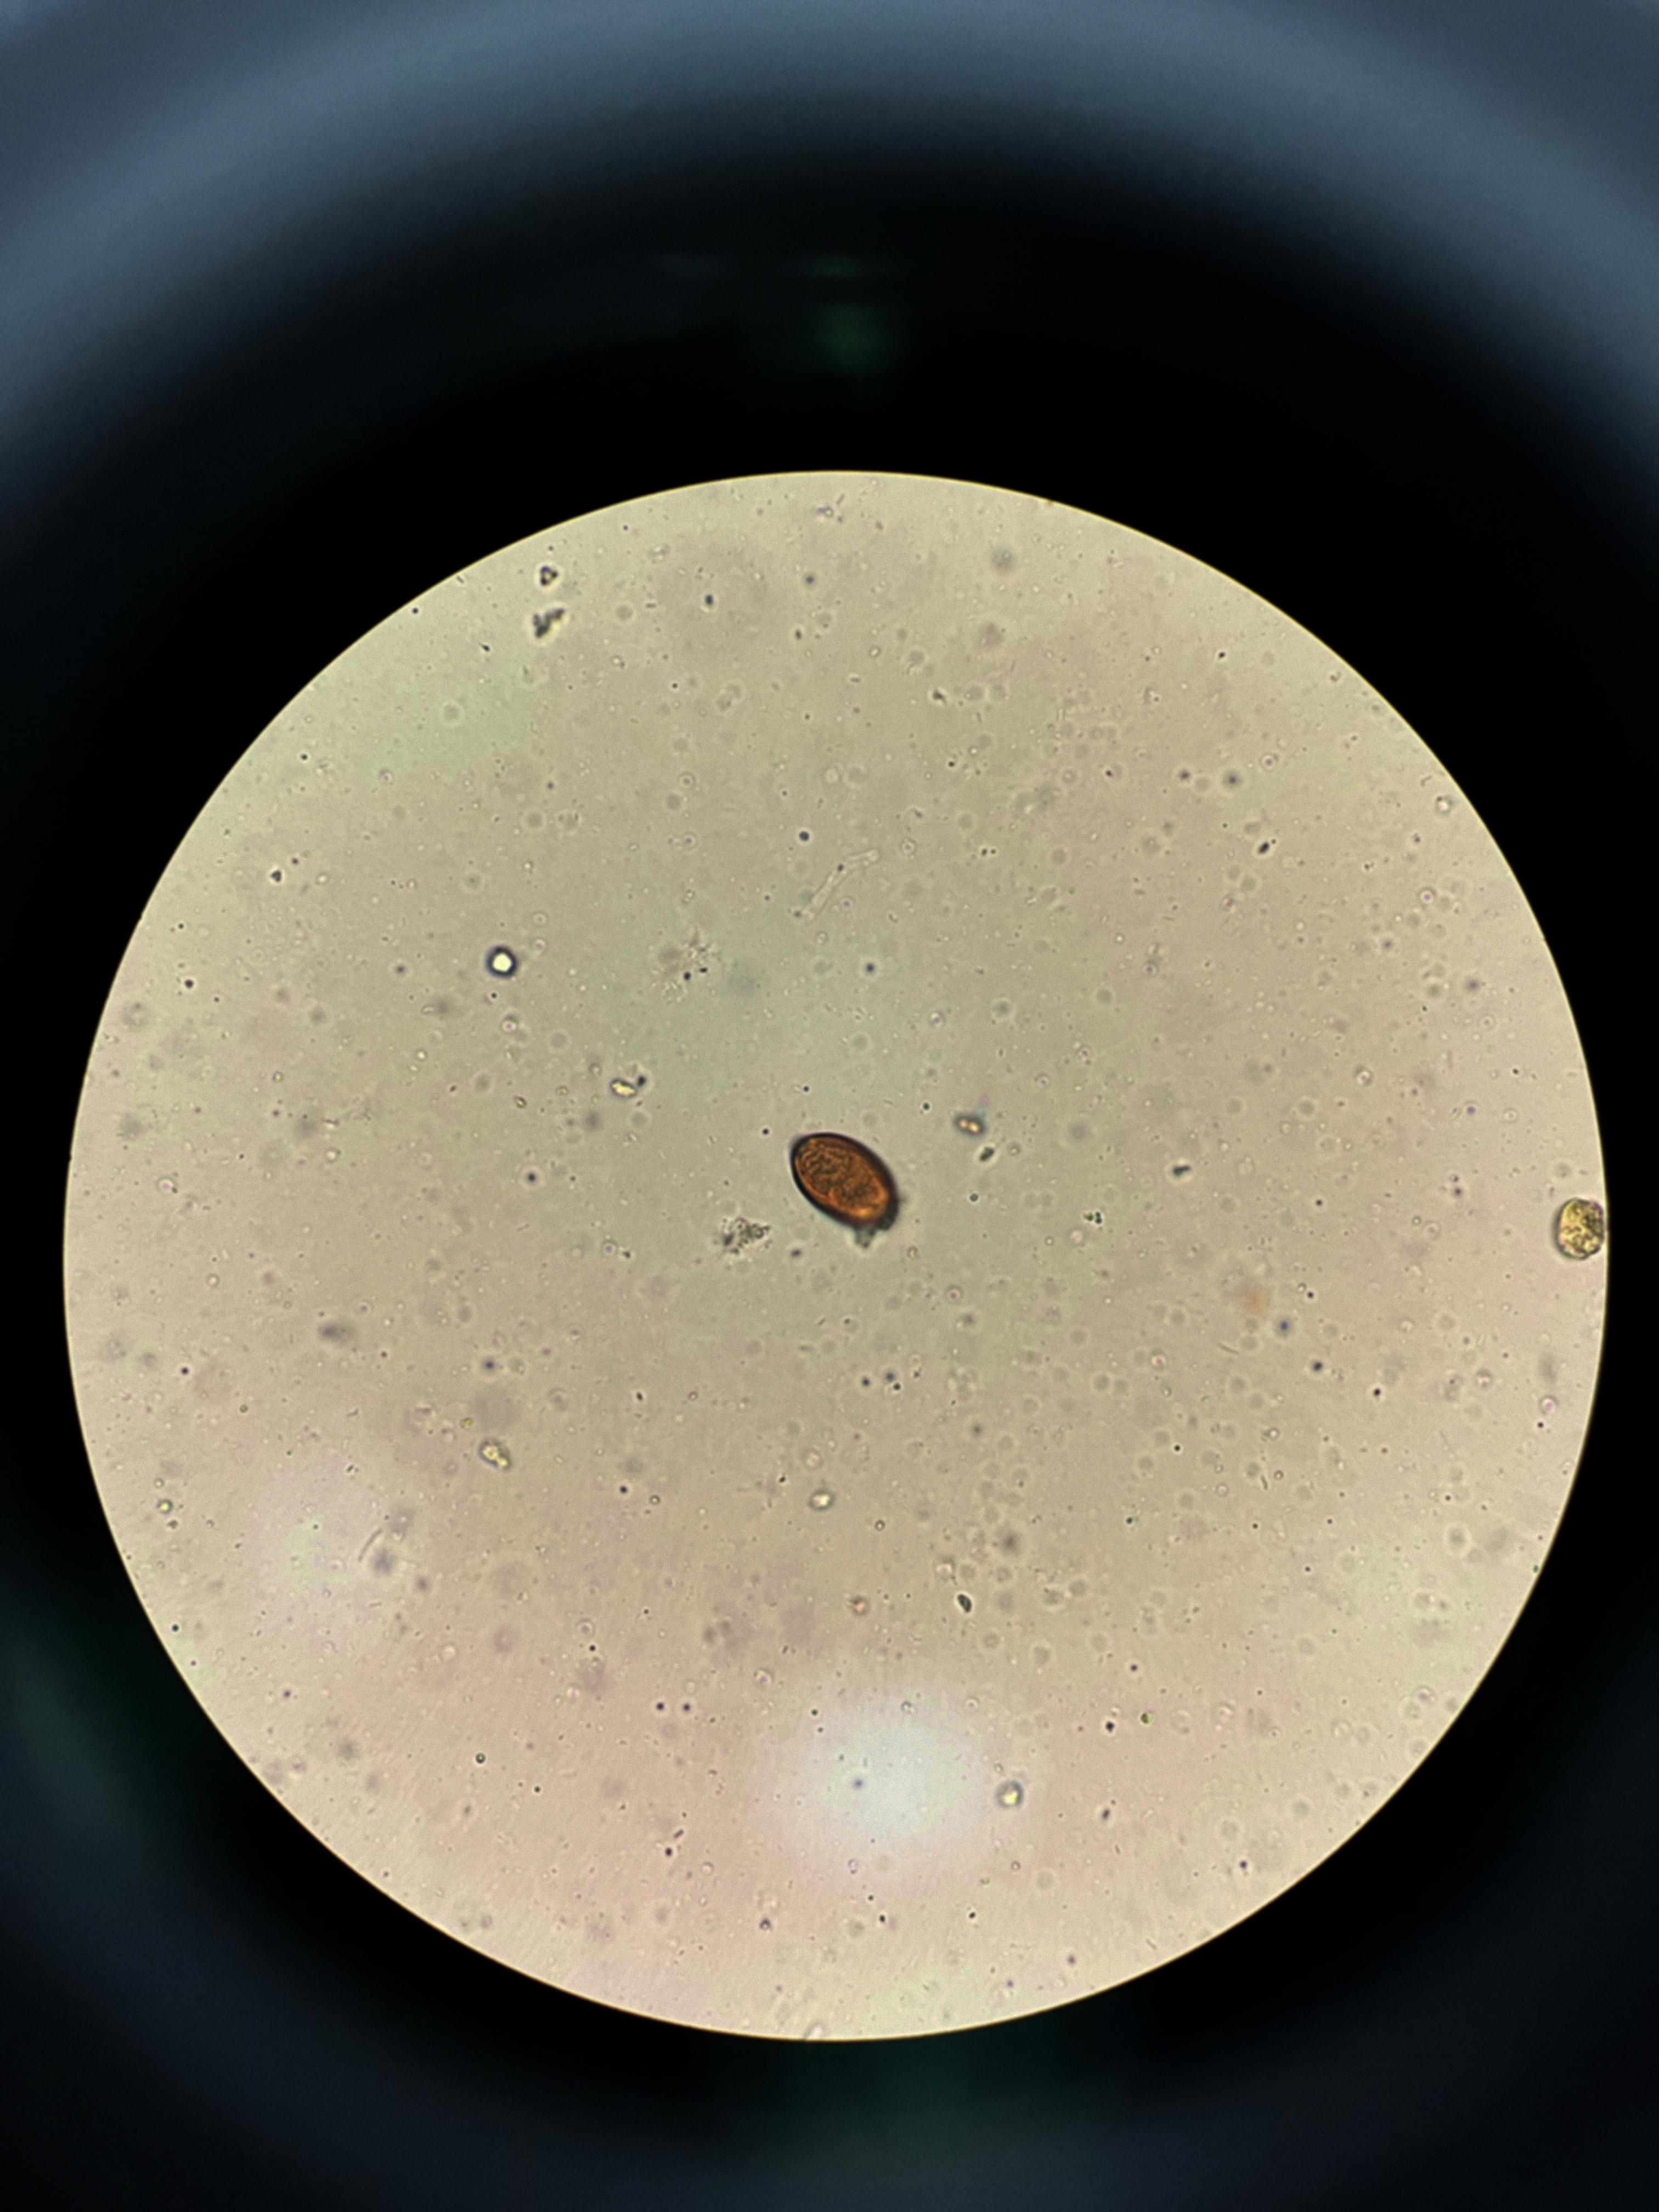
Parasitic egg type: Trichuris trichiura